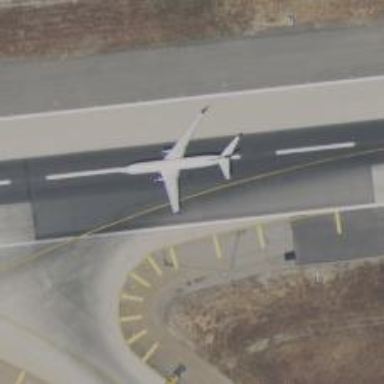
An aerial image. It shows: Image of taxiway at airport.